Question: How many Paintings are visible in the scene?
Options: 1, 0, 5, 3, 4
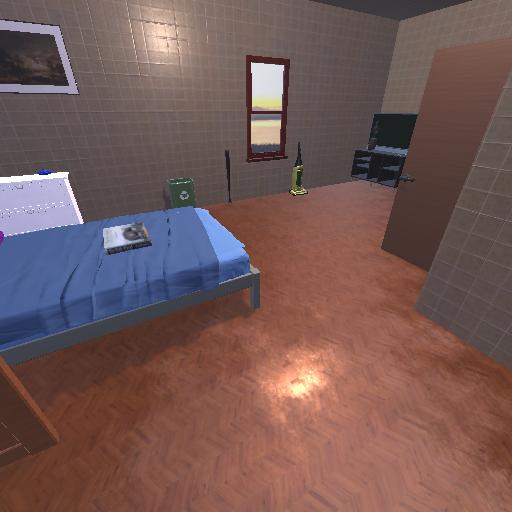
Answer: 1